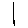
Label: line